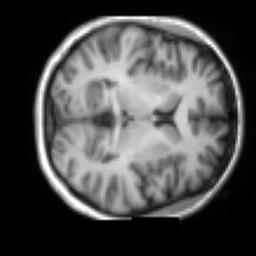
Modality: T1w
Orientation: axial